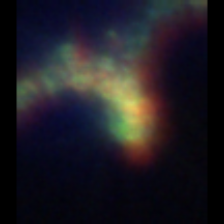
Taxon: Diatom_aggregate
Group: Diatoms